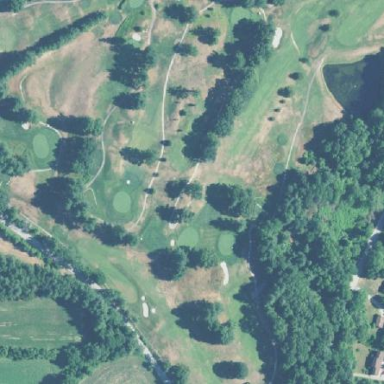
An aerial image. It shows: Golf course.